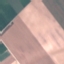
Land use / land cover class: AnnualCrop